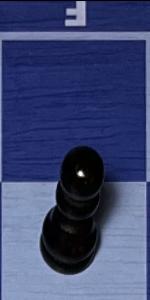
Label: Pawn_Black